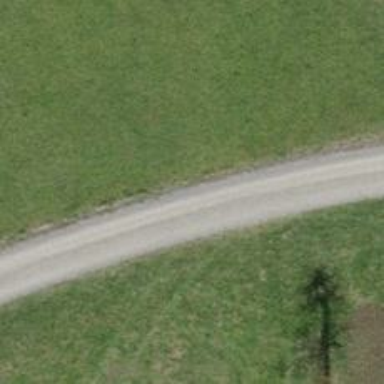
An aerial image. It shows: Unclassified road with dirt surface.